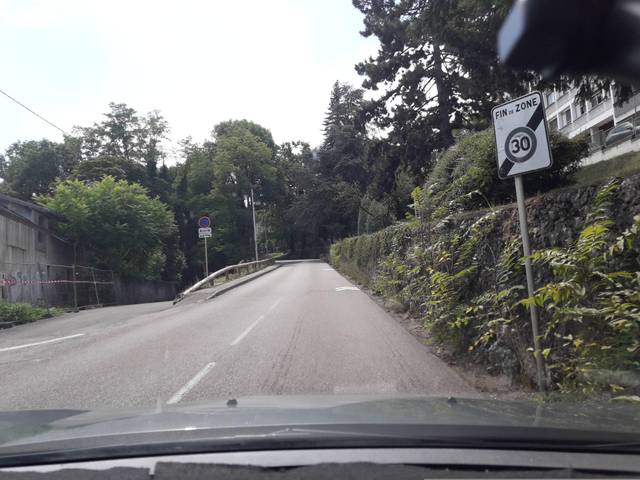
Region: France
Coordinates: 45.562, 5.931